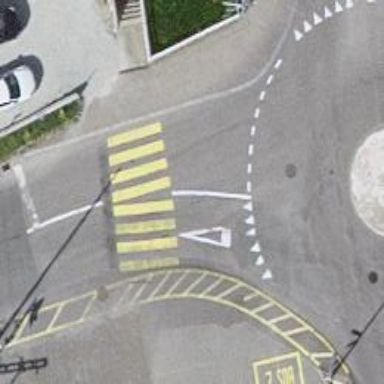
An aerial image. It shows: Uncontrolled road crossing with markings.